Question: I have a (simple) web page packed in a phonegap app. If I start the app it shows the page in portrait direction with landscape page width. So the text starts left bottom to left top. On the right I have a gap where the page should end.
This is what I see:

Supported orientations are landscape left and right in my '...-Info.plist':
'''
<key>UISupportedInterfaceOrientations</key>
<array>
<string>UIInterfaceOrientationLandscapeLeft</string>
<string>UIInterfaceOrientationLandscapeRight</string>
</array>
<key>UISupportedInterfaceOrientations~ipad</key>
<array>
<string>UIInterfaceOrientationLandscapeRight</string>
<string>UIInterfaceOrientationLandscapeLeft</string>
</array>
'''
On my iPad I locked the screen rotate. The launch image shows up correct in landscape.
The page is designed to fit into landscape with fixed sizes. This is my viewport:
'''
<meta name="viewport" content="width=device-width, initial-scale=1, minimum-scale=1.0, maximum-scale=1.0, user-scalable=no" />
'''
and the page has the correct width for landscape but it is turned around. I can scroll up and down. The ipad status bar jumps from the top to the left after app start.
I change target device to iPad only and allowed orientation to Landscape Left only now the status bar is on the top where it needs to be. Page is still turned... I also tried to make a <URL> that should rotate what did not work either.
In 'Classes/MainViewController.m' I have:
'''
- (BOOL)shouldAutorotateToInterfaceOrientation:(UIInterfaceOrientation)interfaceOrientation
{
// Return YES for supported orientations
return (interfaceOrientation == UIInterfaceOrientationPortrait);
}
'''
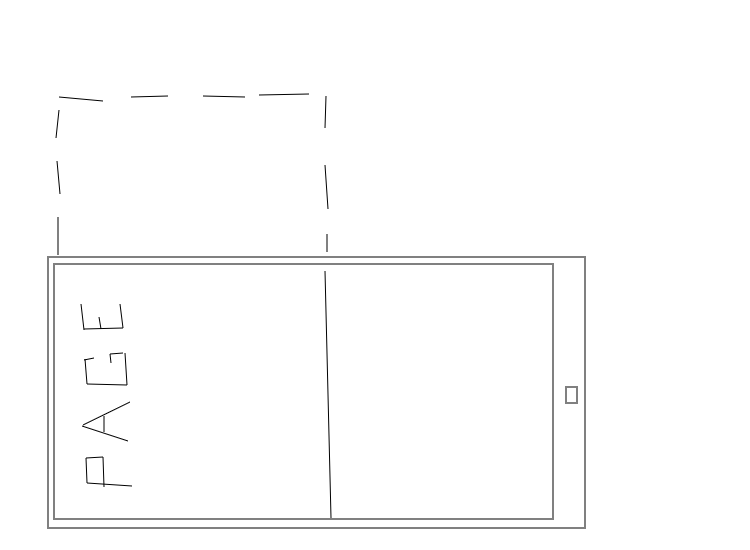
Answer: You can check the root Controller - shouldAutorotateToInterfaceOrientation, allow rotation for certain orientation. Hope it helps.
For example 'return true' in 'Classes/MainViewController.m':
'''
- (BOOL)shouldAutorotateToInterfaceOrientation:(UIInterfaceOrientation)interfaceOrientation
{
// Return YES for supported orientations
//return (interfaceOrientation == UIInterfaceOrientationPortrait);
return true;
}
'''